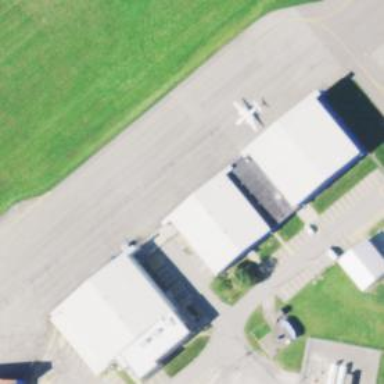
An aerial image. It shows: Hangar located at airport.